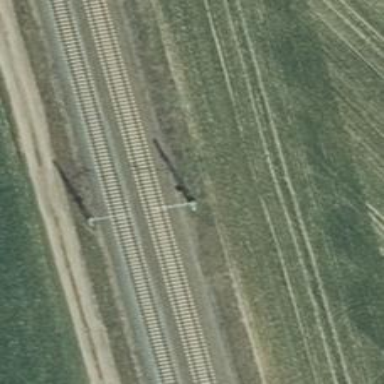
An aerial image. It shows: Railway milestone with catenary mast.